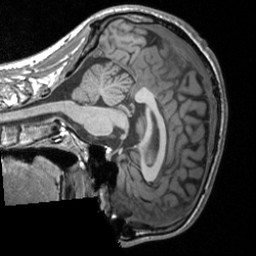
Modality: T1w
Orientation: sagittal
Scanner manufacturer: siemens
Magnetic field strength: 3 T
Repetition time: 1.9 s
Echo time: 0.00226 s